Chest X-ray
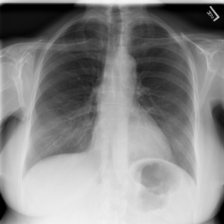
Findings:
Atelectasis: negative
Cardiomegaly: negative
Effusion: negative
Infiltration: negative
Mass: negative
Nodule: negative
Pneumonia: negative
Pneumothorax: negative
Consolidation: negative
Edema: negative
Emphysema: negative
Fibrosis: negative
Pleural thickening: negative
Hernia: negative